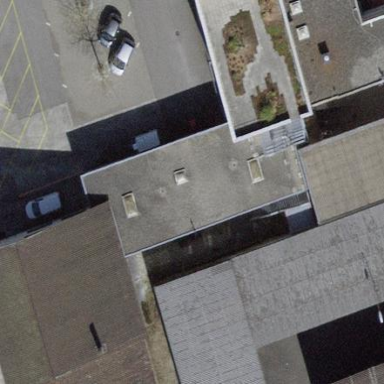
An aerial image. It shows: Industrial building.